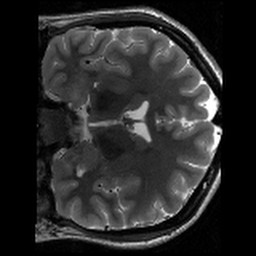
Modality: T2w
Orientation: coronal
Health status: healthy
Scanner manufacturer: siemens
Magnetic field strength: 3 T
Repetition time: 8.02 s
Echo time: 0.08 s